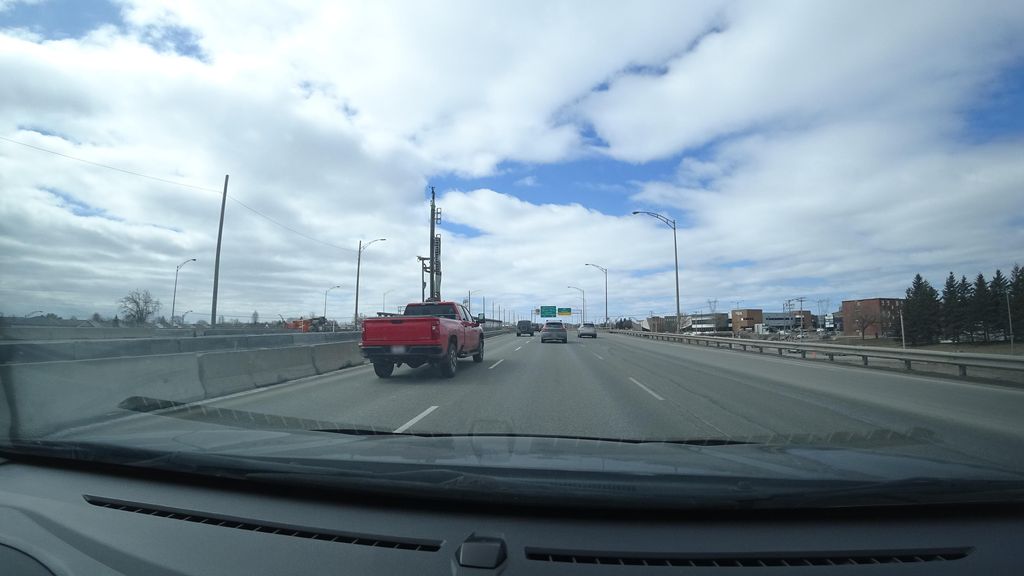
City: quebec_city